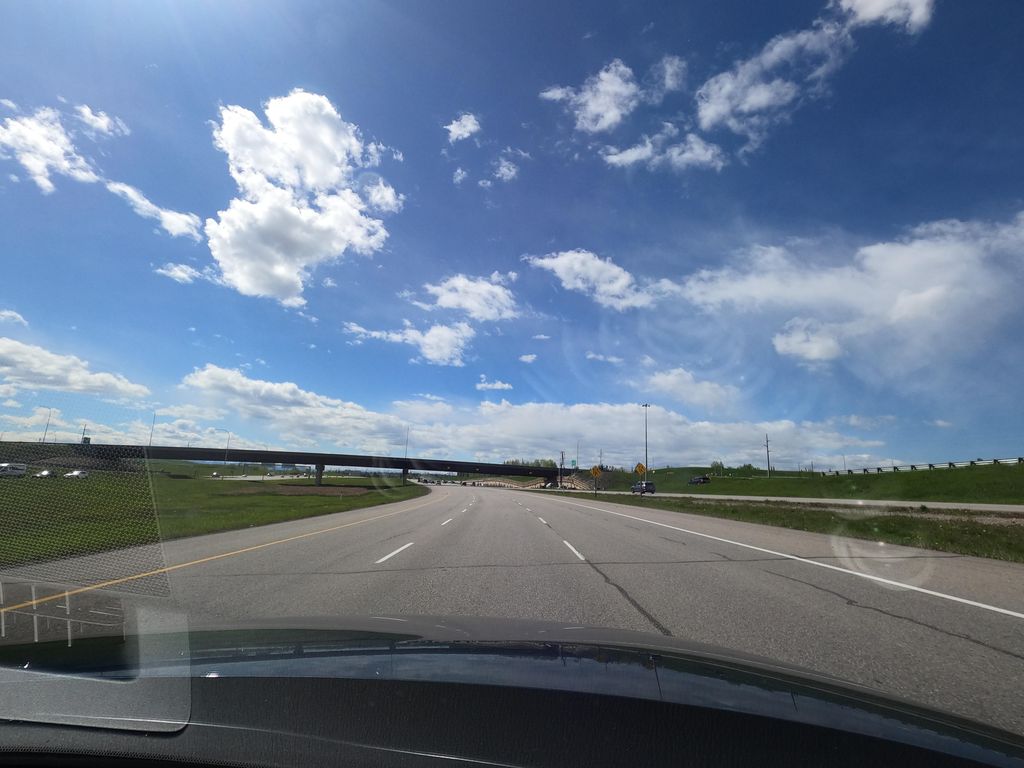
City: calgary